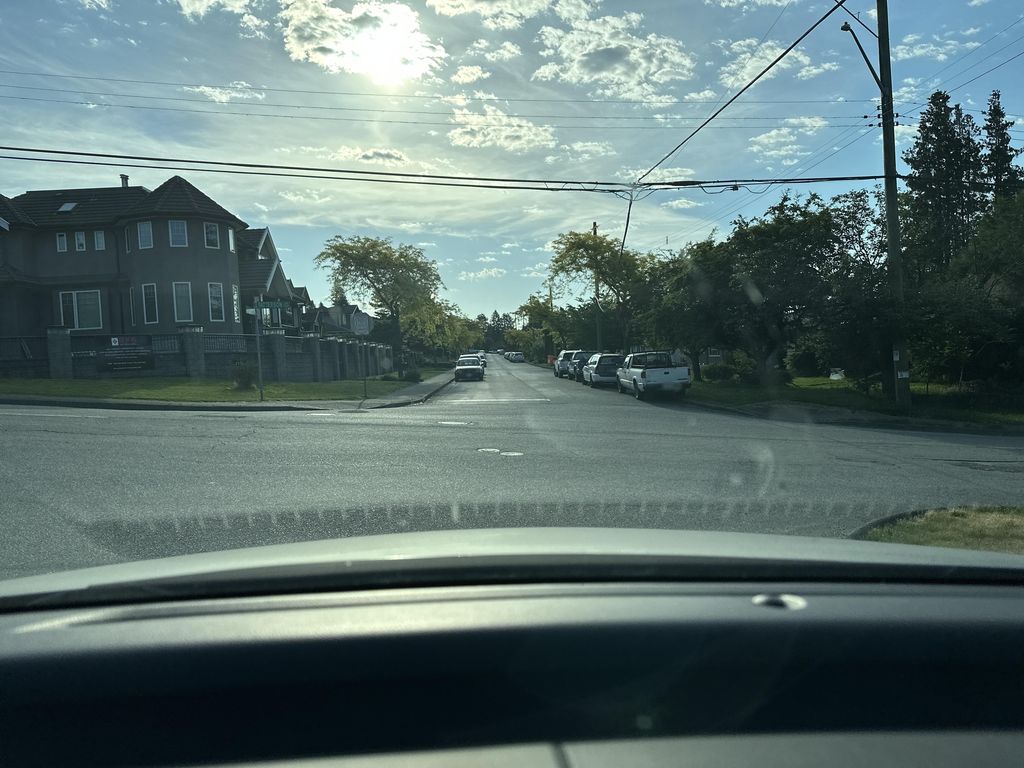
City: vancouver